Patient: sex M, age 64
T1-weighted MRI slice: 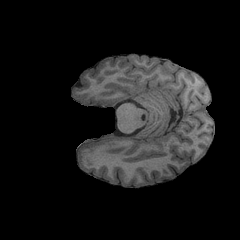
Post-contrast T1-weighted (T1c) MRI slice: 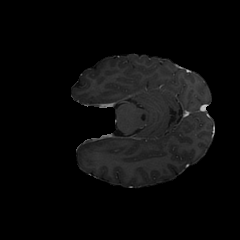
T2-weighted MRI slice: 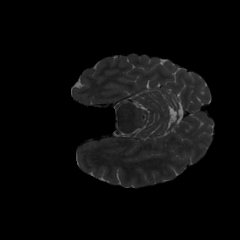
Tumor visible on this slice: no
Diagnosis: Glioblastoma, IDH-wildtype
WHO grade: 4